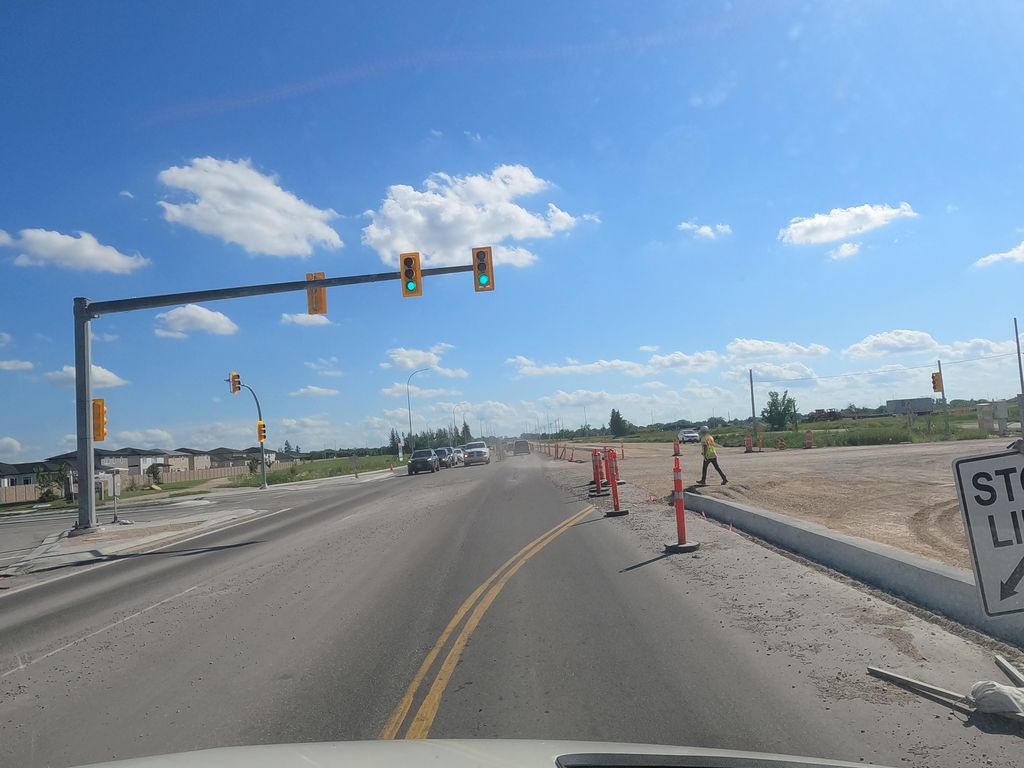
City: winnipeg